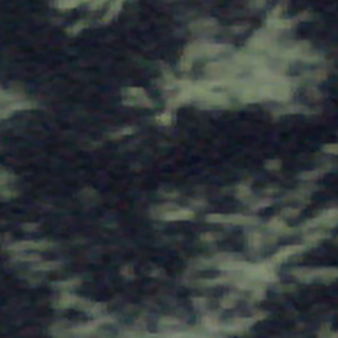
Label: other